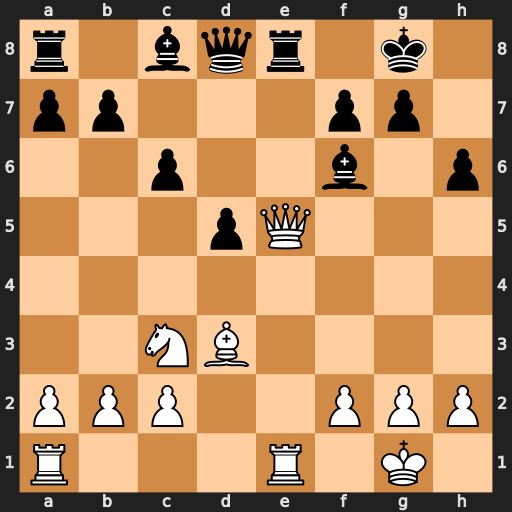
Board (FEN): r1bqr1k1/pp3pp1/2p2b1p/3pQ3/8/2NB4/PPP2PPP/R3R1K1
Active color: w
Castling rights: -
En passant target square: -
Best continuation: Qxe8+ Qxe8 Rxe8#